Interaction volume radius: 5 \u00c5
Interaction volume height: 10 \u00c5
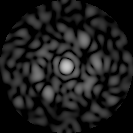
Disorder parameter: 0.7837